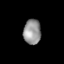
Tissue: lung
Cell type: T cells
Senescence score: 0.1964
Nuclear area (px): 427
Mean DAPI intensity: 148.176